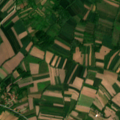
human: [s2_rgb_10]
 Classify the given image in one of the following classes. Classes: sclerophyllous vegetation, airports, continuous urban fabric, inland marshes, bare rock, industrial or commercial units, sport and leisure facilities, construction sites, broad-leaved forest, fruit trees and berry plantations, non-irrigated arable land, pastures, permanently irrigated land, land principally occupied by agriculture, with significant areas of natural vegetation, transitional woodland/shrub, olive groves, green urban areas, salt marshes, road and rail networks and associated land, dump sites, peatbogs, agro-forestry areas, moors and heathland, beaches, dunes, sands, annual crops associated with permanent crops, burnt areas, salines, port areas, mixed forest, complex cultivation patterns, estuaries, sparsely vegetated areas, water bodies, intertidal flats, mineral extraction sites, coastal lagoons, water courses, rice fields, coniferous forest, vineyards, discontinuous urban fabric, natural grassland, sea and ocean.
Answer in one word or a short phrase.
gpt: discontinuous urban fabric, complex cultivation patterns, land principally occupied by agriculture, with significant areas of natural vegetation